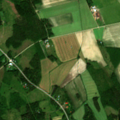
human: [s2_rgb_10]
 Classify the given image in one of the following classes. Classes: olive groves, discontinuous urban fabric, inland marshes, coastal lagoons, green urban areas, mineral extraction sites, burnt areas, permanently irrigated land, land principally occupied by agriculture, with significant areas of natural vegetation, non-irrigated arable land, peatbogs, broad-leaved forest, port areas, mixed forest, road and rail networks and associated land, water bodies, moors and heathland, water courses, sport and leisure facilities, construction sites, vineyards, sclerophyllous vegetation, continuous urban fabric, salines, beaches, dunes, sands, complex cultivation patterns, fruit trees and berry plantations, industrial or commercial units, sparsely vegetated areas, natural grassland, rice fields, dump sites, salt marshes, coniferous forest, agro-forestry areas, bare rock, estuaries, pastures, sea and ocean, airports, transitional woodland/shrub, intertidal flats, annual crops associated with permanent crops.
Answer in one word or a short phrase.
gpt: non-irrigated arable land, land principally occupied by agriculture, with significant areas of natural vegetation, mixed forest, transitional woodland/shrub